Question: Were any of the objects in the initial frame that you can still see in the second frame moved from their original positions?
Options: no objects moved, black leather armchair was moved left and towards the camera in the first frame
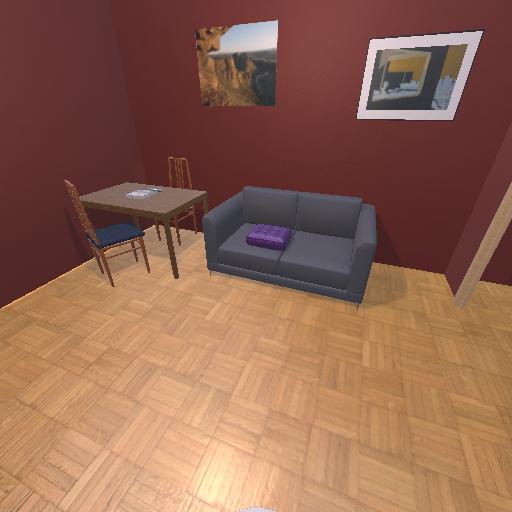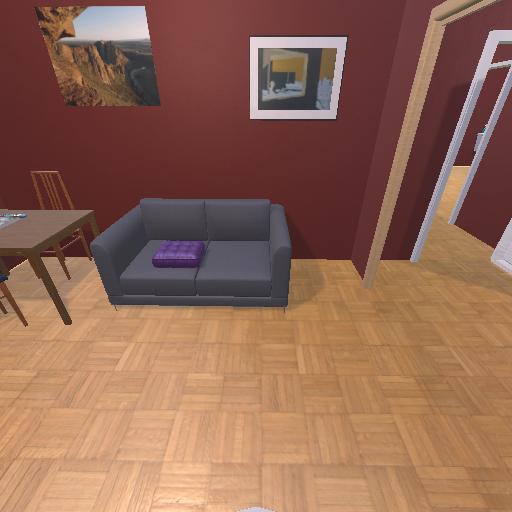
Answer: no objects moved